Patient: sex F, age 29
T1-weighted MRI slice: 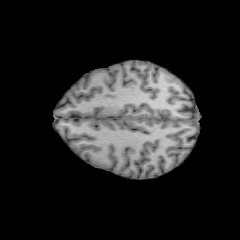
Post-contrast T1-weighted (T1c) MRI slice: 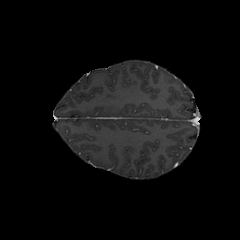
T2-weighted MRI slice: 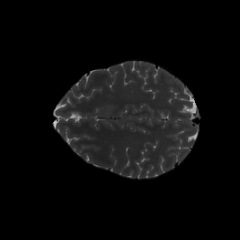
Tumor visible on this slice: no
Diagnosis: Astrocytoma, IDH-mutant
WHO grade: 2